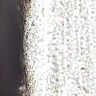
Metastatic tissue present: no